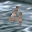
Label: 4